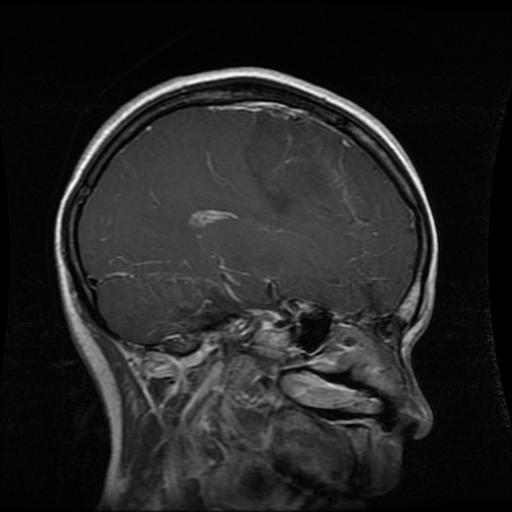
Label: glioma